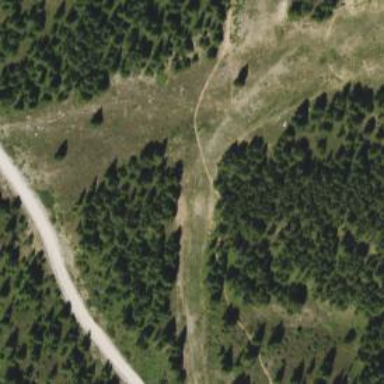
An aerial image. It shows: Intermediate difficulty ski tour path.